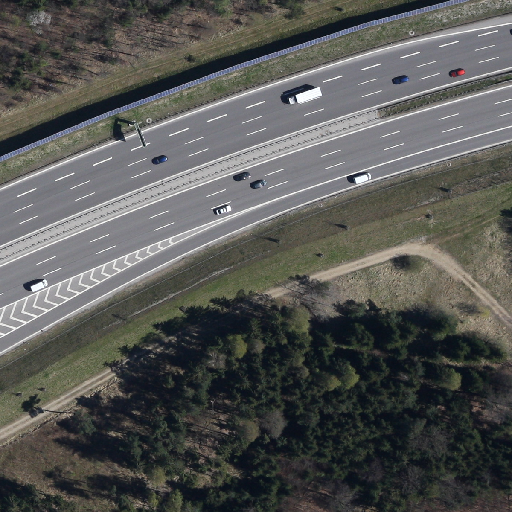
Referring expression: truck